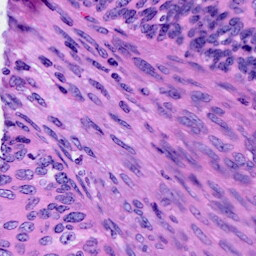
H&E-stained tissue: Cervix